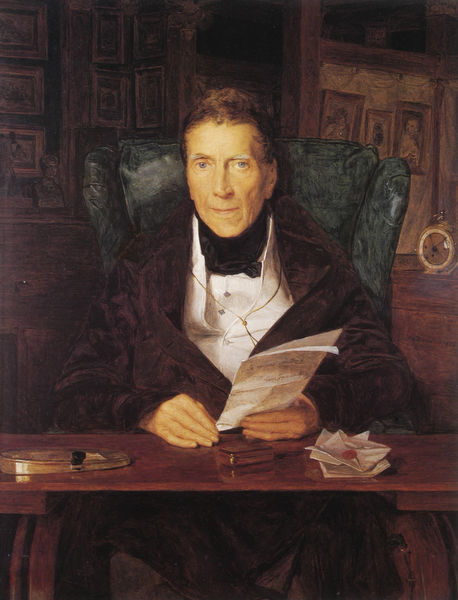
Titel: Bildnis des russischen Gesandten am Wiener Hofe, Fürst Andreas Razumovsky (1752-1836)
Künstler: Ferdinand Georg Waldmüller
Institution: (Privatbesitz)
Schlagwörter: blau, gemälde, hand, mann, schatten, weiß, gelb, grün, sitzen, braun, finger, frau, hintergrund, holz, licht, mund, nase, ohr, raum, schwarz, stuhl, tisch, tür, zimmer, blick, schal, alt, hemd, wand, augen, gesicht, halten, inkarnat, kragen, pelz, rahmen, bild, bildnis, herr, hände, portrait, porträt, öl, gold, haare, mantel, reich, sessel, sitzend, adel, blatt, frontal, kinn, scheitel, lächeln, relief, schürze, wangen, arbeitszimmer, bilder, papier, schreibtisch, sitz, kette, blue, chair, hands, oil, red, white, armchair, black, face, green, hair, interior, modern, ohrensessel, old, painting, polster, room, salon, seated, sit, sitting, table, wall, krawatte, ernst, glanz, halstuch, pupillen, lesen, kerze, uhr, gown, looking, morgenmantel, picture, pictures, brown, augenbraue, knöpfe, gehrock, kritisch, weste, alter, krank, dose, gerät, vatermörder, portait, tischplatte, umschlag, uhrenkette, uhrkette, wachs, wood, wangenknochen, goldkette, brief, briefe, schreiben, man, halsbinde, eyes, male, suit, kabinett, light, night, holzwand, zeit, schriftstück, siegel, paper, hausrock, impressionism, shadow, coat, fur, buttons, old man, romantic, desk, jacket, paintings, quill, writing, smile, monokel, rückwand, schnitzereien, tie, abendrock, aufnahm, blue eyes, briefsiegel, clock, green chair, letters, middle aged, papers, sigel, testament, uhrzeiger, verkündigung, vertäfelung, wecker, öffnen, letter, reading, blazer, vest, ink, notes, front, art, gallery, study, watch, box, medieval, seal, fingers, chest, doctor, canvas, paint, gentleman, smoking, clothing, shirt, body, umschläge, coach, sign, posture, dandy, leather, brwon, hankerchief, holding, later, thing, reader, office, necktie, lawyer, writer, alarm, panels, mail, envelopes, artwork, document, write, ruby, wax, clovk, scientist, ohrenbackensessel, duster, cha'r, deak, professional, red coat, schunpftabakdose, painiting, doublet, asshole, pman, dressing gown, latter, brown wall, blue eye, correspondence, housecoat, envelope, smoking jacket, wingback chair, goldenes band, alarm clock, pullover, tavle, enevelopes, pictures on the wall, newton, hisorical image, rubberstamp, old mna, corresopondence, crocked eyebrows, nice chair, weird eye, pucker